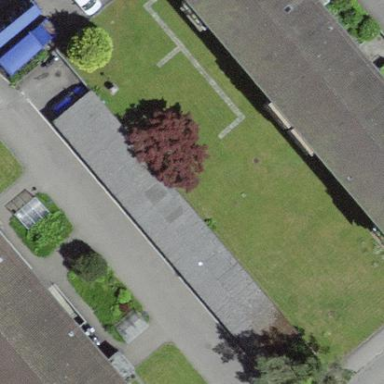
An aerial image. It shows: View of roof of building.